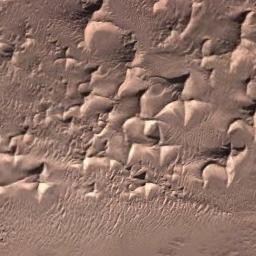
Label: desert